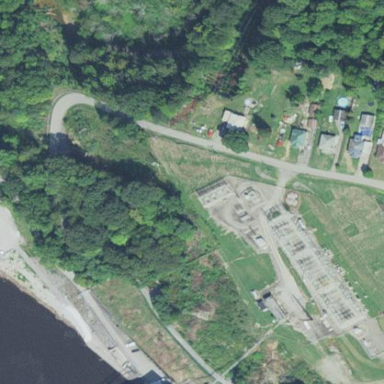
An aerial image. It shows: Power substation.